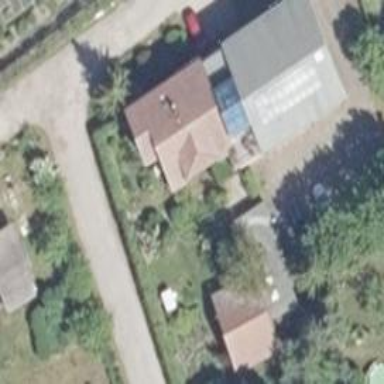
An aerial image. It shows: Simple and straightforward house.